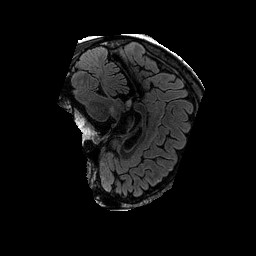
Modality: FLAIR
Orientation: sagittal
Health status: ill
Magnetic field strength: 3 T